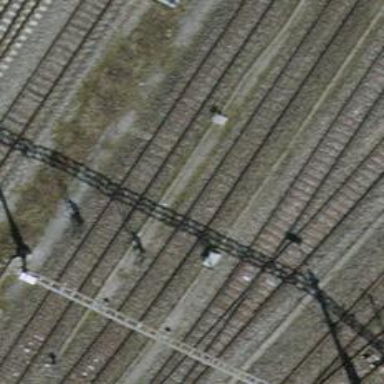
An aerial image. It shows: Rail yard with electrified contact lines for railway operations.